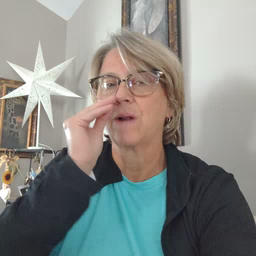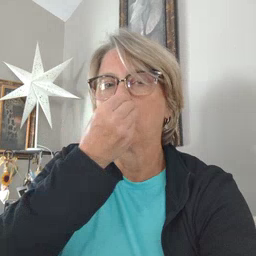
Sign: flower